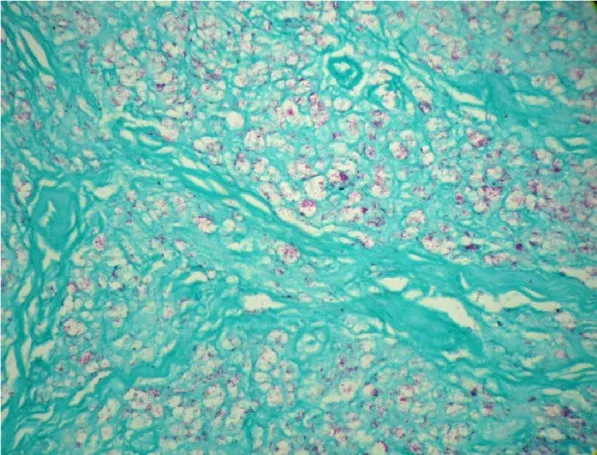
Skin nodule consisting of foamy macrophages with globi of bacilli. Fite-Faraco staining revealed the presence of lepromatous leprosy acid-fast bacilli.
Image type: pathology (acid_fast)